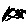
Label: bird